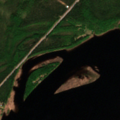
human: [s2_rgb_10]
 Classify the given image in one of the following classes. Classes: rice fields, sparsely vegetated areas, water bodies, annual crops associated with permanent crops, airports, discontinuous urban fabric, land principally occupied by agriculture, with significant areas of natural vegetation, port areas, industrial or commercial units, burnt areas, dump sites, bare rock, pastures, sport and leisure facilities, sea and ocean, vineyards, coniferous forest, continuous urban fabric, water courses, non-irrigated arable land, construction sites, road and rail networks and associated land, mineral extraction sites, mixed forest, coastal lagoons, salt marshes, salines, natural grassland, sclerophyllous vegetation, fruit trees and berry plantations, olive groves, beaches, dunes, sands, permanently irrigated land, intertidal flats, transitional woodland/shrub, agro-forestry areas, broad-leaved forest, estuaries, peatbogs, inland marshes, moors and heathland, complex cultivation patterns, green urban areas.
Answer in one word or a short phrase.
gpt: mixed forest, transitional woodland/shrub, water courses